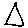
Label: triangle